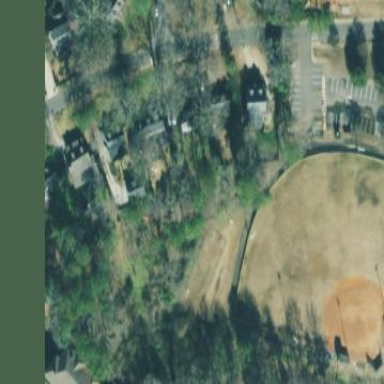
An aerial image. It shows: Baseball pitch for leisure and sports activities.